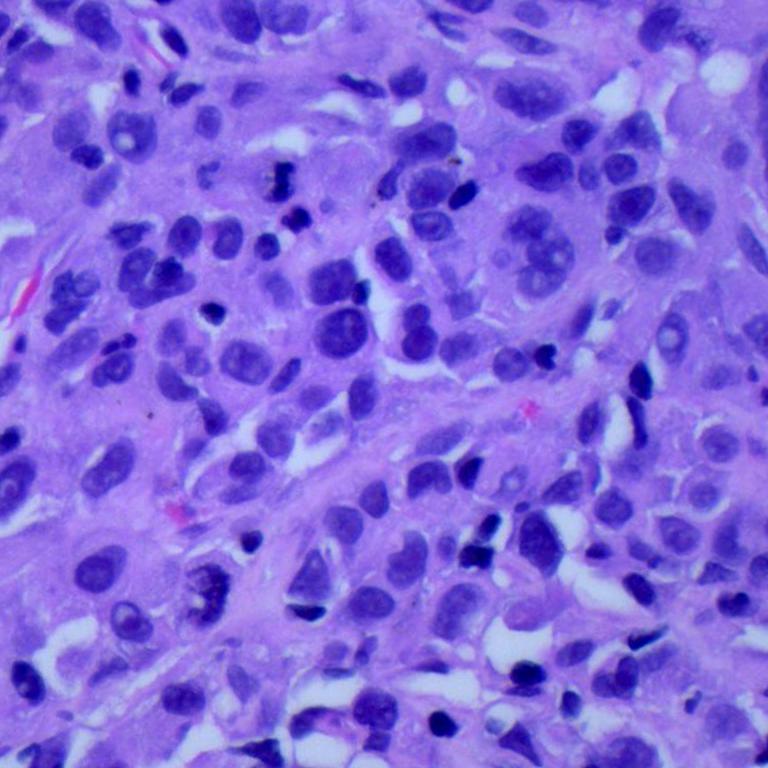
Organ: lung
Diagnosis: adenocarcinomas